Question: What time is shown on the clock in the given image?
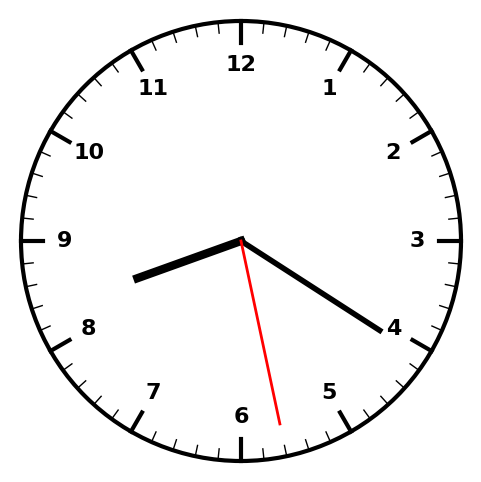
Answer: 08:20:28